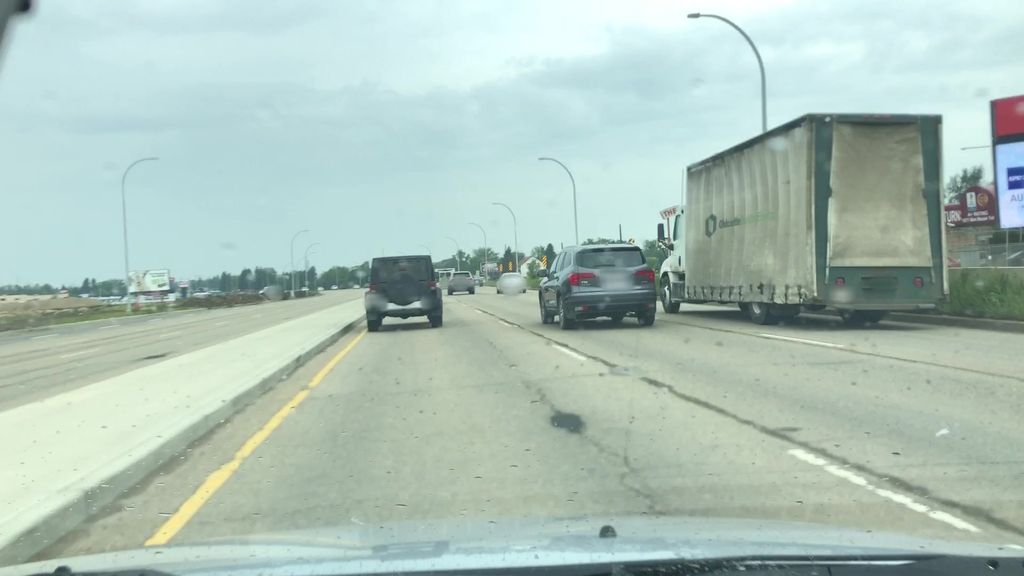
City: edmonton